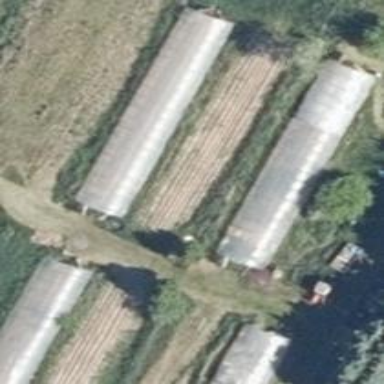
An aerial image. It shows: Greenhouse.